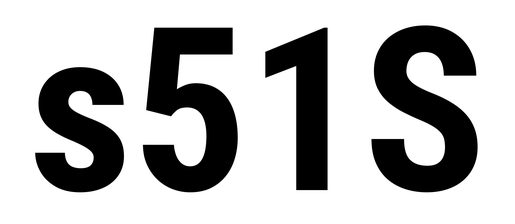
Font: Roboto_Condensed_Bold